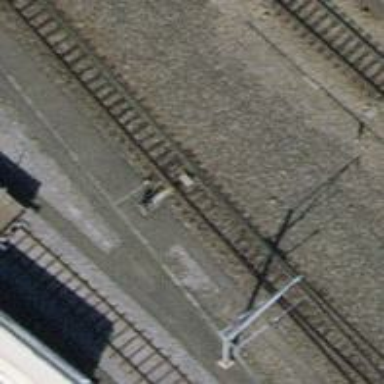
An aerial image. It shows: Railway switch.